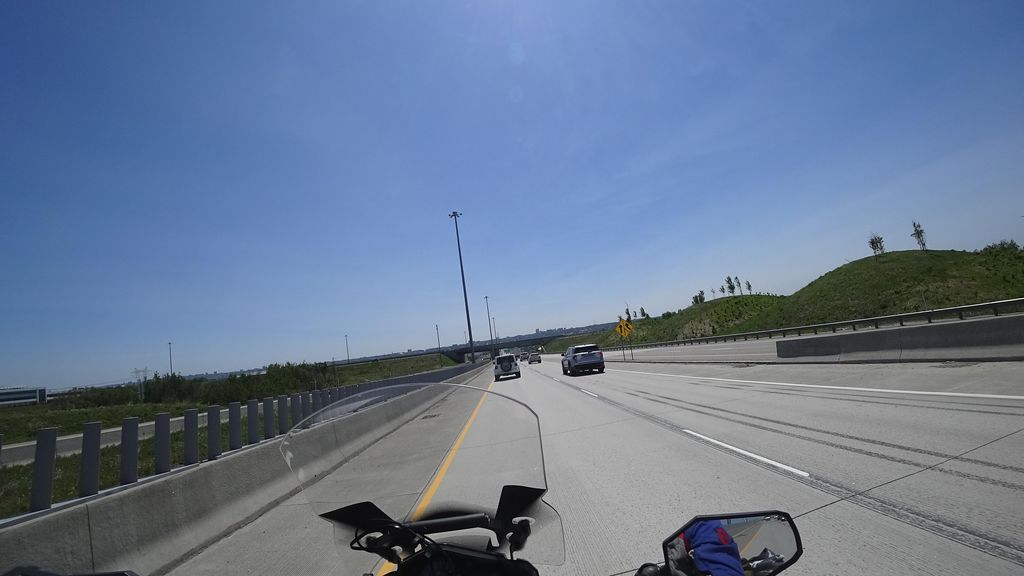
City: quebec_city